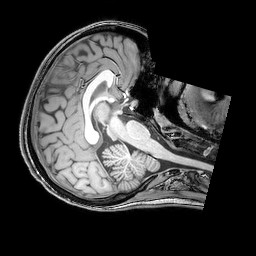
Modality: T1w
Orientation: axial
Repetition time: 0.00828 s
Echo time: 0.00388 s